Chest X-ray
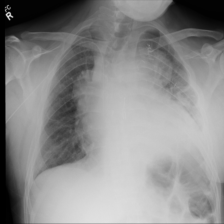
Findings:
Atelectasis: negative
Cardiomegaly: positive
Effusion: negative
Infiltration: positive
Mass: negative
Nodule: negative
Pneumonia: negative
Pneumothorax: negative
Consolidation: negative
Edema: negative
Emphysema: negative
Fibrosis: negative
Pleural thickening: negative
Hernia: negative